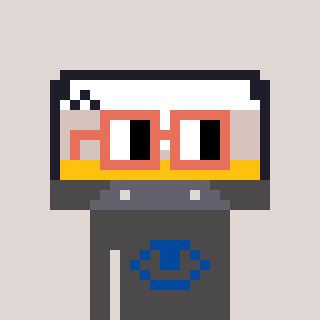
a pixel art character with square orange glasses, a cassette tape-shaped head and a grayscale-colored body on a warm background